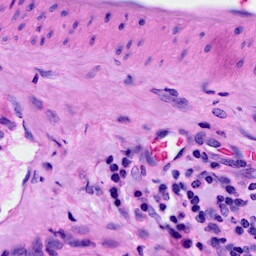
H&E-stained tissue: Breast